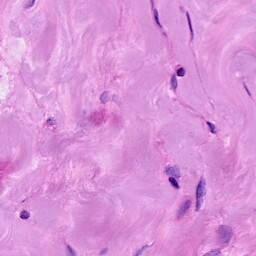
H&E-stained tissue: Breast